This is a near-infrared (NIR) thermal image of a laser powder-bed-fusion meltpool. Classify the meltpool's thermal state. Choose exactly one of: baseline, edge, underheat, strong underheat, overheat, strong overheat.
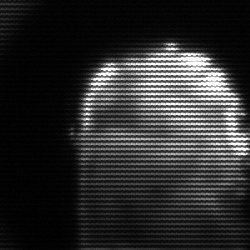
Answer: baseline